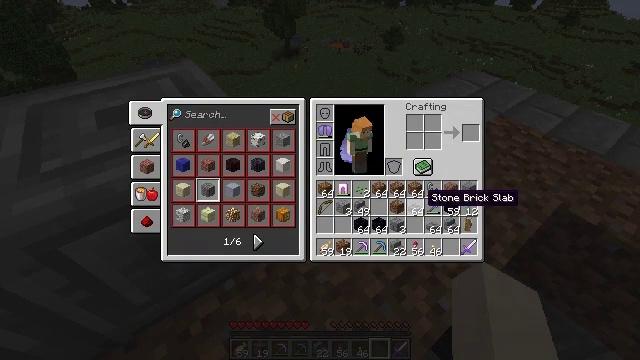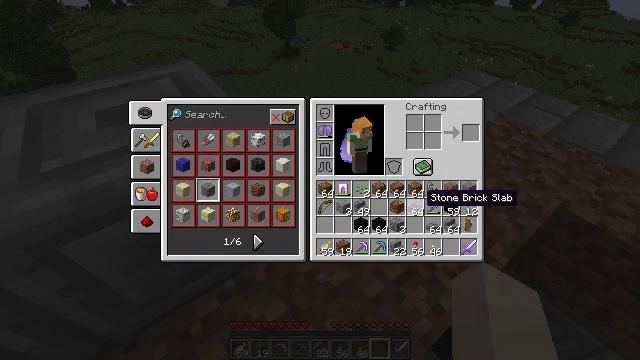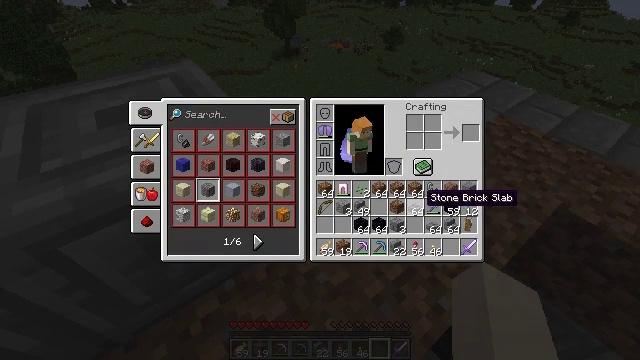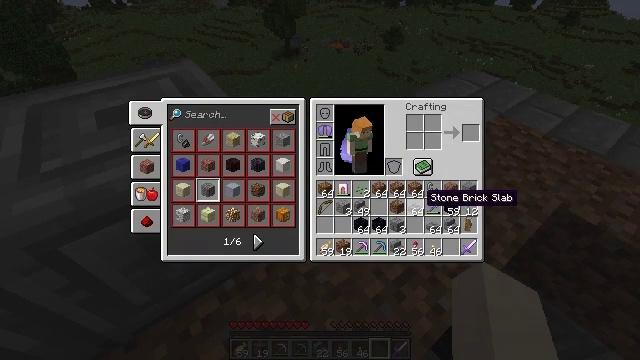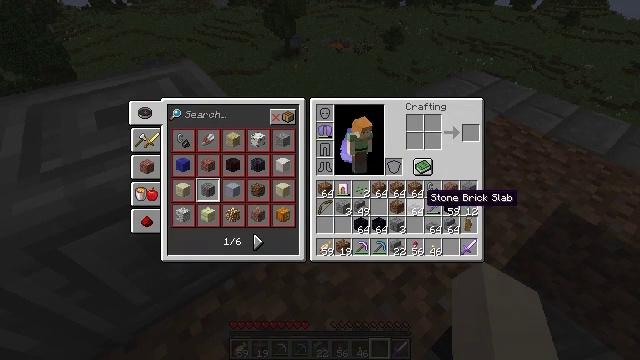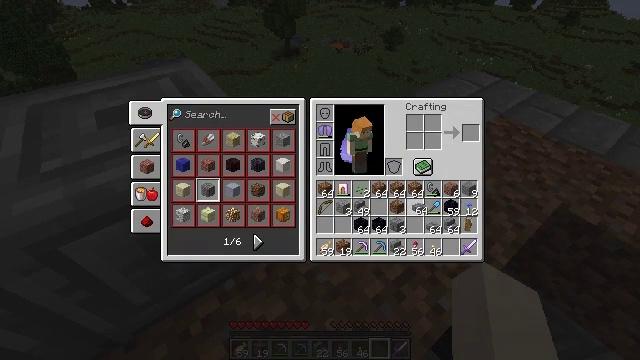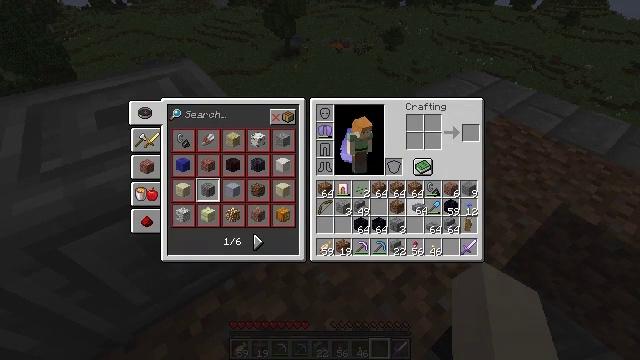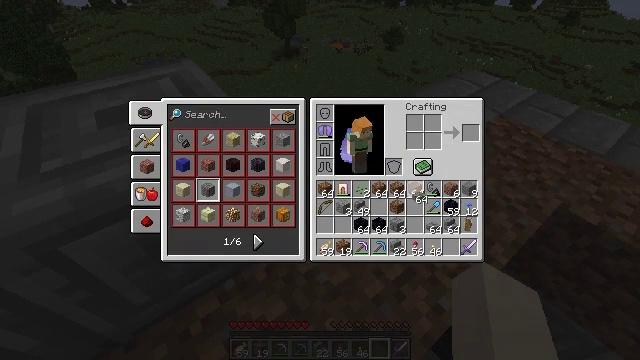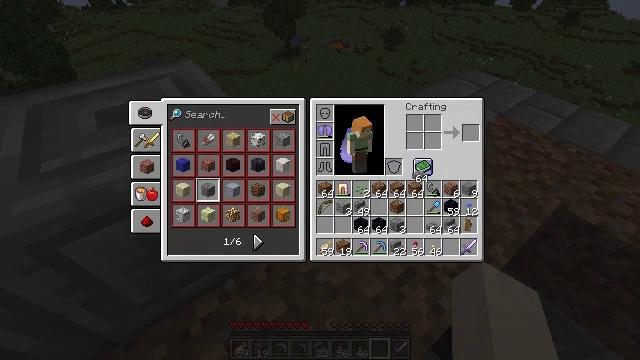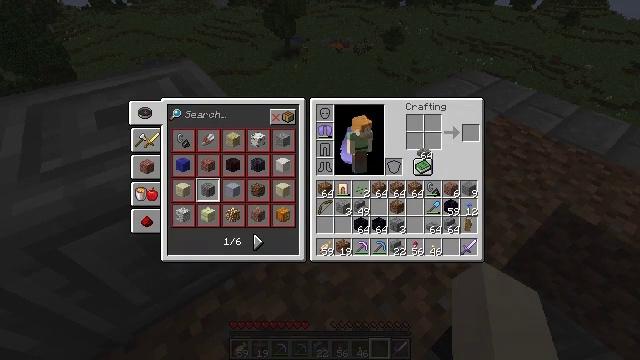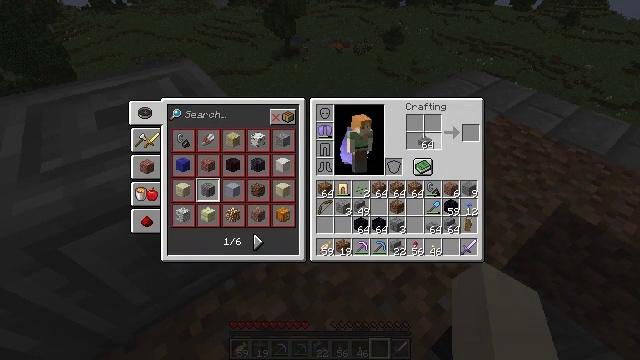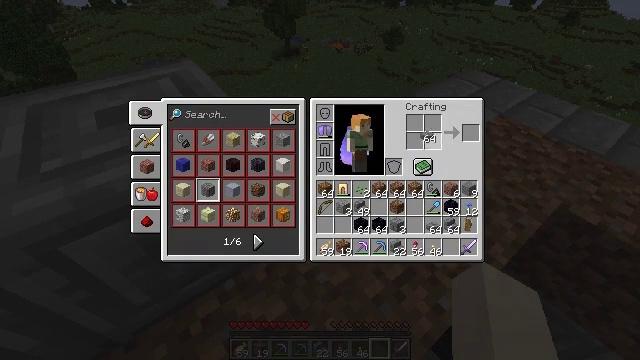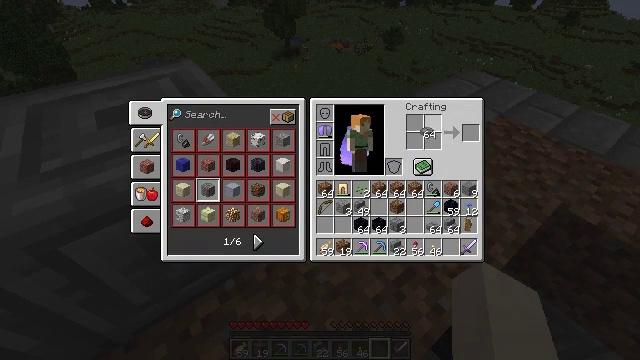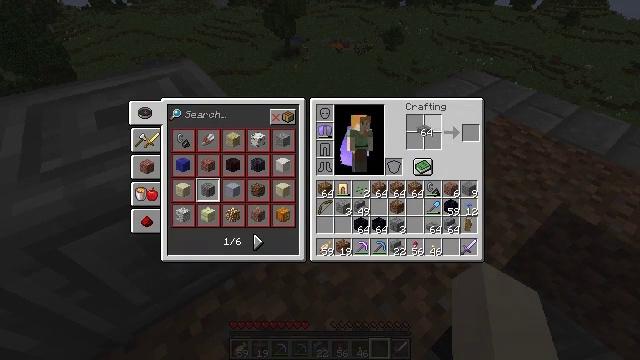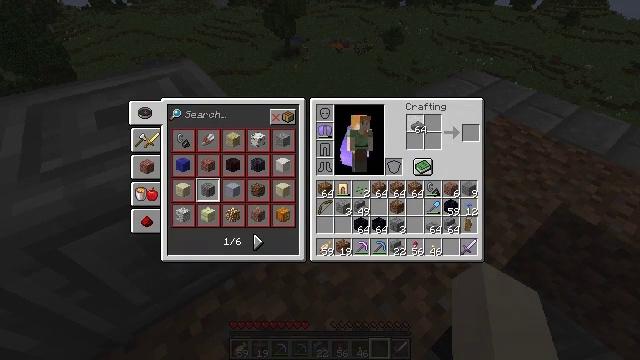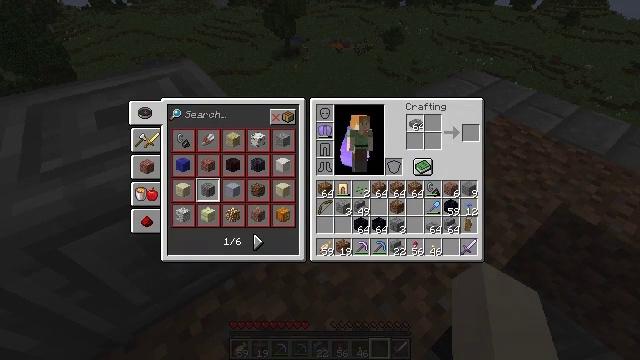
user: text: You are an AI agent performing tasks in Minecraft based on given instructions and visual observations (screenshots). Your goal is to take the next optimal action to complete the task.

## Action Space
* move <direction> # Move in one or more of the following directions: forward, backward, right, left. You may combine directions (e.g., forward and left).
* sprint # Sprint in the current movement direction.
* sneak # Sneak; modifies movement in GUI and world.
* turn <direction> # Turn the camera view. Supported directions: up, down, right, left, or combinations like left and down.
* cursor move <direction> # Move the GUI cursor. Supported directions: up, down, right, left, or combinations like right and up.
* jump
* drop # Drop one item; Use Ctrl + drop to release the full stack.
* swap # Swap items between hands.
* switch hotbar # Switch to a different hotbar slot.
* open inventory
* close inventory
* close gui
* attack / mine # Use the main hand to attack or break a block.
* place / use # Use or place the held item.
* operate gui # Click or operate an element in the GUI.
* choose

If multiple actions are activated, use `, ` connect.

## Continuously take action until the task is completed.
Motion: motion action
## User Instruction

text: Use a crafting table to get chiseled stone bricks.
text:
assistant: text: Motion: sneak
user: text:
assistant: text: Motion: no_op
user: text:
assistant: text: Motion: no_op
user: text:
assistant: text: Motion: no_op
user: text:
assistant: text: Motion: operate gui
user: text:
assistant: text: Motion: operate gui
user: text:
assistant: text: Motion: cursor move up
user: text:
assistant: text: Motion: cursor move up
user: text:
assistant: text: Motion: cursor move up
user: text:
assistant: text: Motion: cursor move up
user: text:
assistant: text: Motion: no_op
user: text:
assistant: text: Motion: no_op
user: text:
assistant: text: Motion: no_op
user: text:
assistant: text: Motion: no_op
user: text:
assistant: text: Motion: no_op
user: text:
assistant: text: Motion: operate gui
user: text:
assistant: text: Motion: operate gui
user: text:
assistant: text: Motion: operate gui
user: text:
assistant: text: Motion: no_op
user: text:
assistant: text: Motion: no_op
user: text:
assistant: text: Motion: choose
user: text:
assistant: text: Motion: choose
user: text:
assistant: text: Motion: choose
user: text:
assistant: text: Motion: cursor move down
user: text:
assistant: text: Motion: no_op
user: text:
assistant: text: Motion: no_op
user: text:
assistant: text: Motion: no_op
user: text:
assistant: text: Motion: operate gui
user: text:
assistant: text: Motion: operate gui
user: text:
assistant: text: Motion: no_op